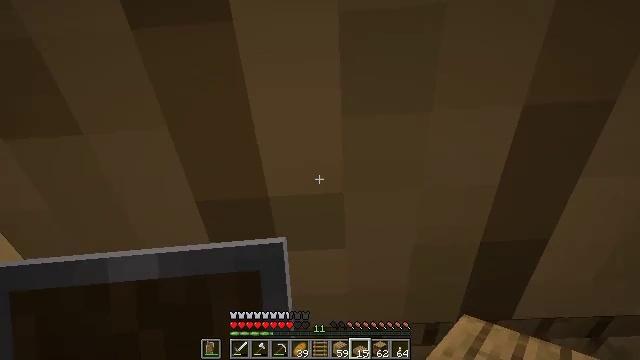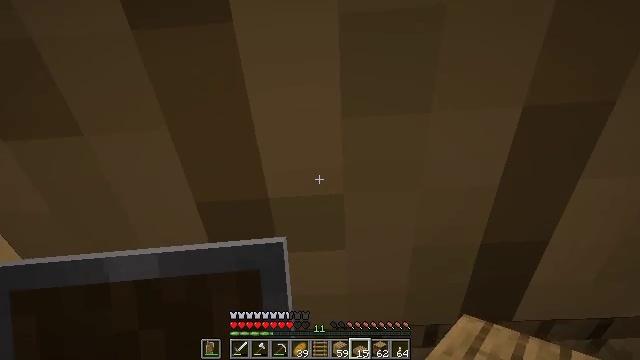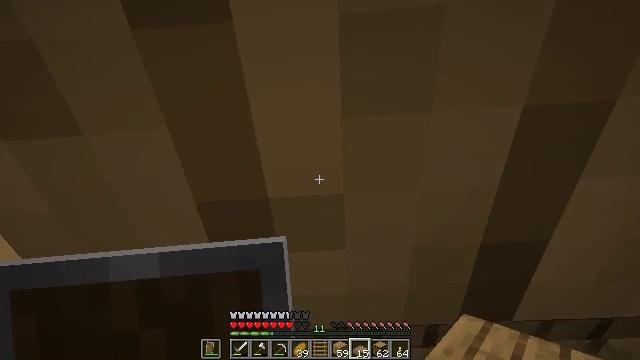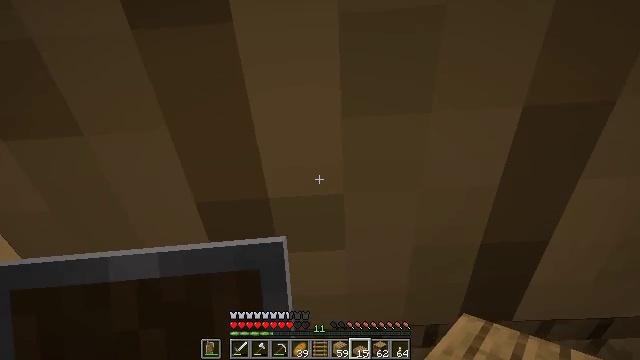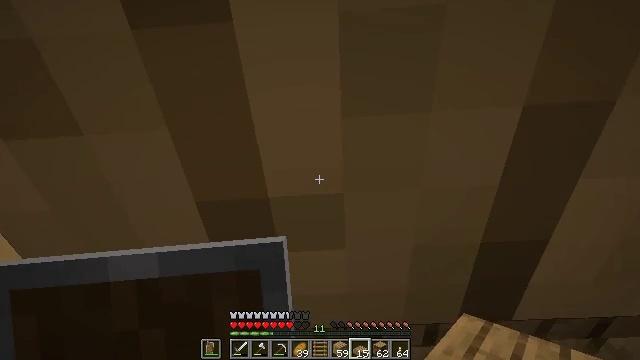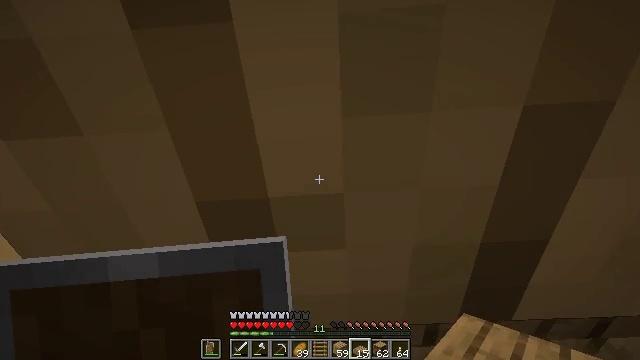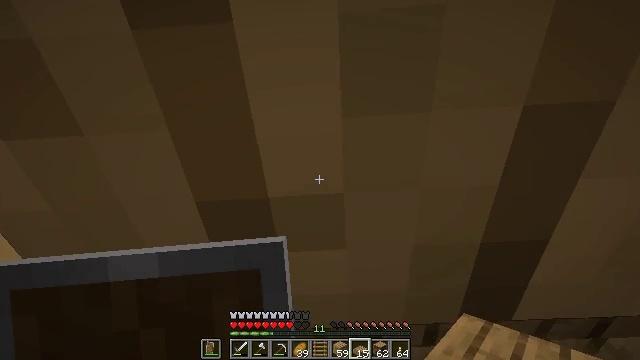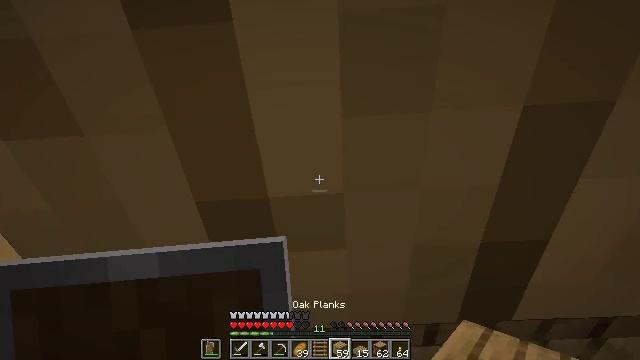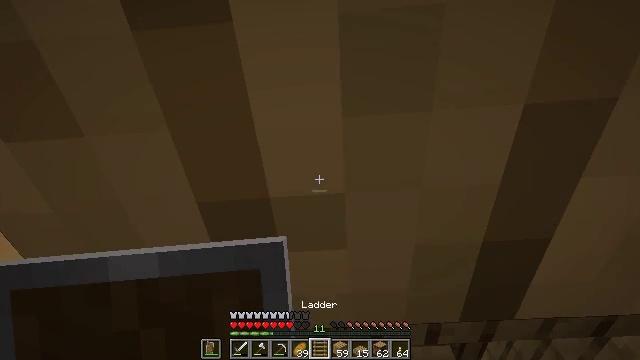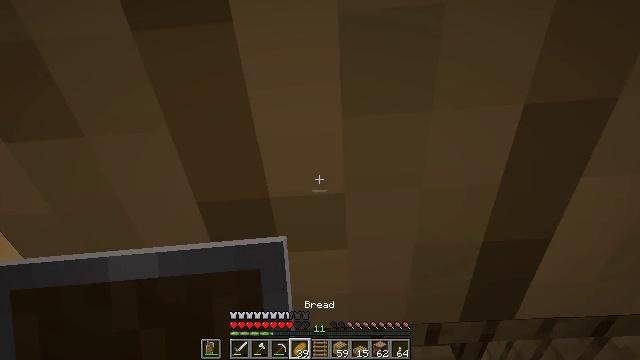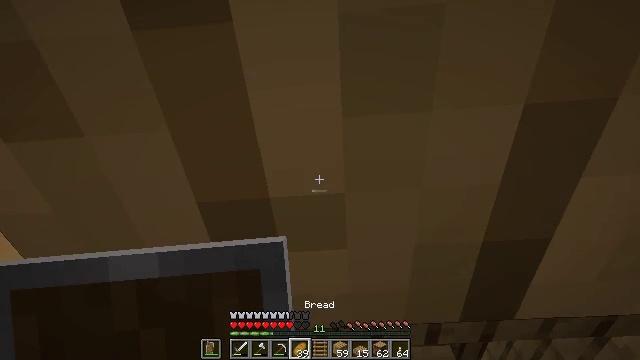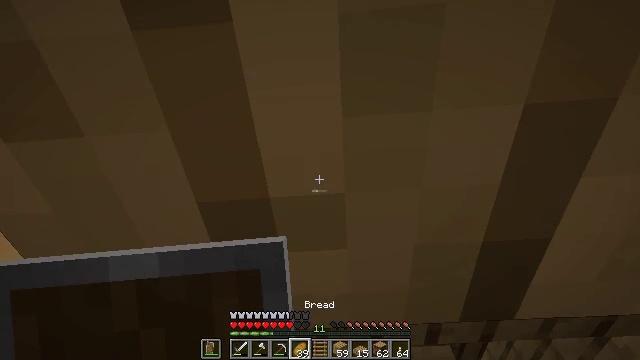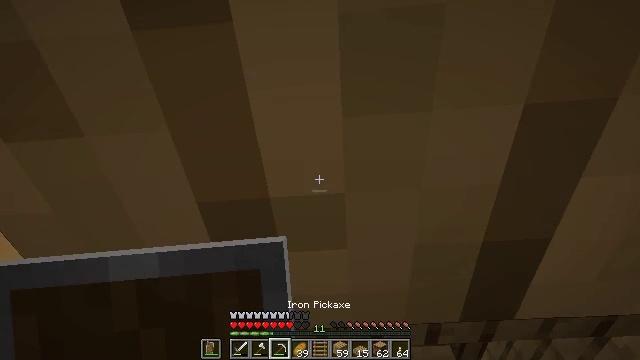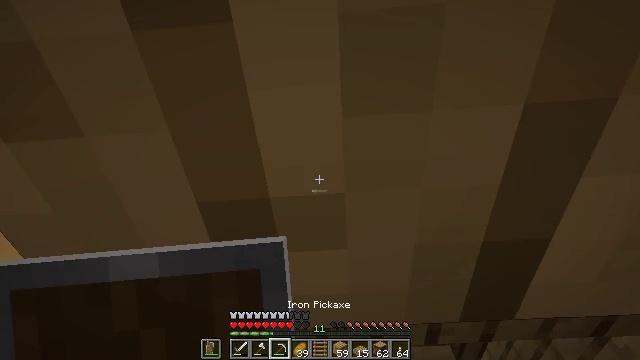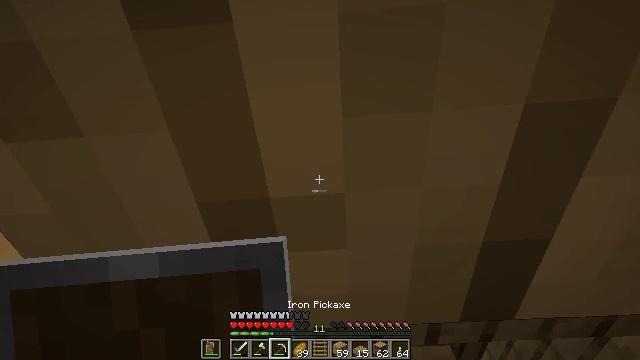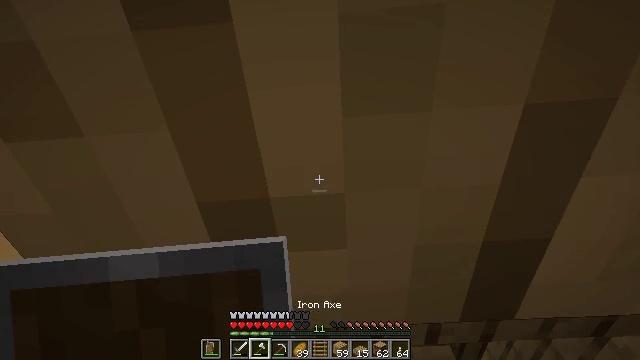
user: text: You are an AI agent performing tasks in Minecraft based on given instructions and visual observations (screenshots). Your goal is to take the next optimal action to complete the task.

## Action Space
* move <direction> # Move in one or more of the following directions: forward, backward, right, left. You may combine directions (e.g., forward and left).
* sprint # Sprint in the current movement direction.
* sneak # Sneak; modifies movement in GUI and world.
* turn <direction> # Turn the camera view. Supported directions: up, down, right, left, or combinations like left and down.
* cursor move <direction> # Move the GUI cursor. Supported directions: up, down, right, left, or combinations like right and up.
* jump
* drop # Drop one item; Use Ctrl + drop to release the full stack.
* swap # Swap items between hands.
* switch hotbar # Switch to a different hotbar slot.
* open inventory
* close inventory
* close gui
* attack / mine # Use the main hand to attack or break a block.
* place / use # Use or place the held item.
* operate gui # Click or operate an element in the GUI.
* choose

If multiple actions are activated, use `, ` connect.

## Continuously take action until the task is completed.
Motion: motion action
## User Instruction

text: Attack the oak slab to collect it.
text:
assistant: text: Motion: move forward
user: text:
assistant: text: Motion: move forward
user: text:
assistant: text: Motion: move forward
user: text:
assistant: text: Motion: move forward
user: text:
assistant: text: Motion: move forward
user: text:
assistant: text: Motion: move forward
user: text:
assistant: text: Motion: move forward
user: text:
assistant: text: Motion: move forward
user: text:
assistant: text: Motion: move forward
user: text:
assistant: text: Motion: move forward
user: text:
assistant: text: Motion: move forward
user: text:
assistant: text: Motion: move forward
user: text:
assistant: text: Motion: move forward
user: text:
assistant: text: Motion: move forward
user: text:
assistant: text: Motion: move forward
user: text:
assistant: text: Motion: move forward
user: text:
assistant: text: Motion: move forward
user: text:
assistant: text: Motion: move forward
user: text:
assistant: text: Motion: move forward
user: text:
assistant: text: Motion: move forward
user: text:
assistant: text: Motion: move forward
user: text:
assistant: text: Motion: move forward
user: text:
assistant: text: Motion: move forward
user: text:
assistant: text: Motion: move forward
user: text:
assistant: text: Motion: move forward
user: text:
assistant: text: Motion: move forward
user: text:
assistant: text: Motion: move forward
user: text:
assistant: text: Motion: move forward
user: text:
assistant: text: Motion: move forward
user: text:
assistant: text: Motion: move forward